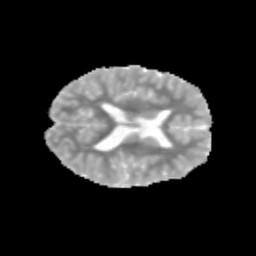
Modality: MD
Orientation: axial
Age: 10
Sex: male
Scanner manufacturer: siemens
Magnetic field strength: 3 T
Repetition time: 3.8 s
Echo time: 0.07 s